Question: I am using Jquery UI in spring MVC application. I gave in my spring mvc-dispatcher-servlet.xml I gave something like
'''
<mvc:resources mapping="/resources/**" location="/resources/jqueryUI/" />
'''
my directory structure is as follows

and in my jsp I referred them as
'''
<%@ taglib prefix="form" uri="http://www.springframework.org/tags/form" %>
<%@ page session="false" %>
<html>
<head>
<script src="/resources/external/jquery/jquery.js"></script>
<script src="/resources/jquery-ui.js"></script>
<link href="/resources/jquery-ui.css" rel="stylesheet">
<script>
$(function() {
alert('function called');
$("#datepicker").datepicker();
});
</script>
</head>
<body>
<div align="center">
<form:form action="register" method="post" commandName="productViewModel">
<table border="0">
<tr>
<td colspan="2" align="center"><h2>Release Registration</h2></td>
</tr>
<tr>
<td>Product Name:</td>
<td><form:input path="name"/></td>
</tr>
<tr>
<td>Version:</td>
<td><form:input path="version"/></td>
</tr>
<tr>
<td>Tag Id:</td>
<td><form:input path="tagId"/></td>
</tr>
<tr>
<td>Release Date:</td>
<td><form:input path="releaseDate"/></td>
<!-- Datepicker -->
<td> <p>Date: <input type="text" id="datepicker"></p></td>
</tr>
<tr>
<td>Setup:</td>
<td><form:input path="setup"/></td>
</tr>
<tr>
<td colspan="2" align="center"><input type="submit" value="Save" /></td>
</tr>
</table>
</form:form>
</div>
</body>
</html>
'''
But when I put that page is not even loading. But when I remove
'''
<mvc:resources mapping="/resources/**" location="/resources/jqueryUI/" />
'''
Page loads correctly but datepicker does not work.
Basically I need to know what is the correct way of linking resources(js/css) in jsp of a spring mvc application.
Your help is kindly appreciated.
Thank You !
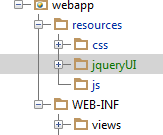
Answer: If you are using tomcat then you can use <URL> to serve the resources.
web.xml:
'''
<servlet-mapping>
<servlet-name>default</servlet-name>
<url-pattern>/resources/*</url-pattern>
</servlet-mapping>
'''
use 'c:url' to access the resource related the context root.
jsp:
'''
<%@taglib prefix="c" uri="http://java.sun.com/jsp/jstl/core"%>
<link rel=stylesheet href="<c:url value='/resources/jquery-ui.css'/>"
type="text/css" />
'''